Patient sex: M
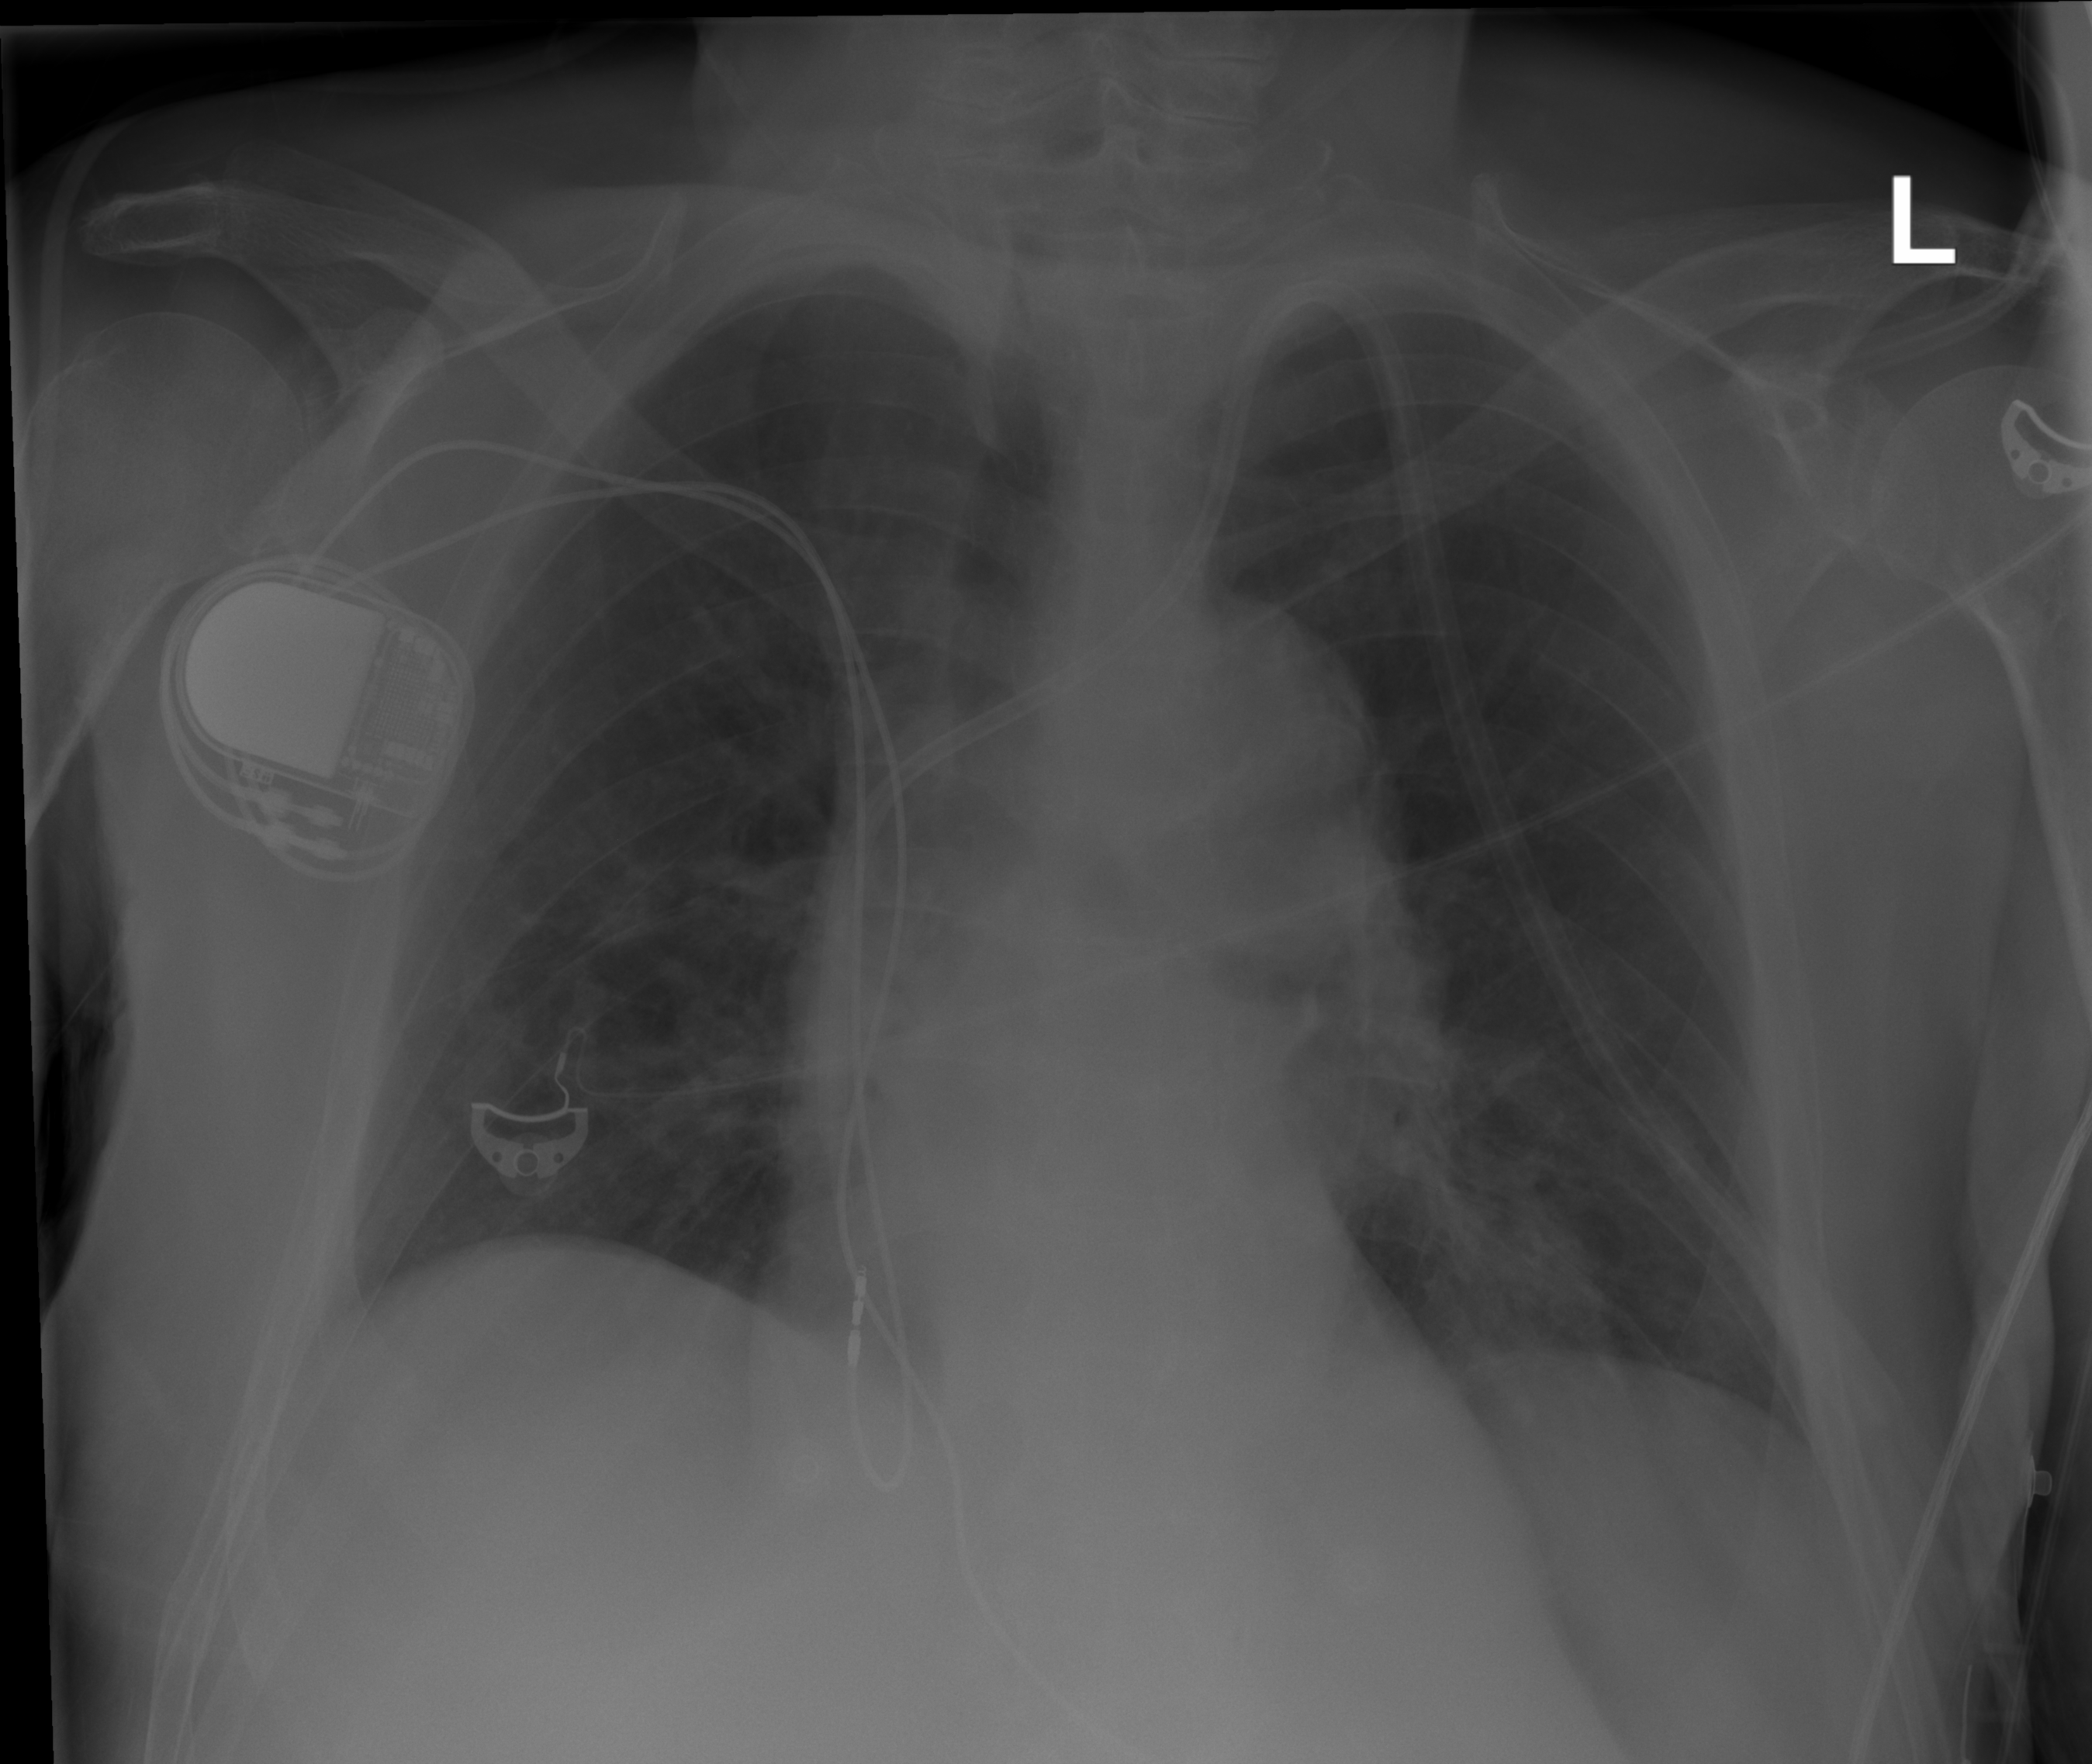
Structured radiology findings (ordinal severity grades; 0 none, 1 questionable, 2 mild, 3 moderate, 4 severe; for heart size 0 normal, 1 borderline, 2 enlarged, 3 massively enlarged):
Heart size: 0
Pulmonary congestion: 0
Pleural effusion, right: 0
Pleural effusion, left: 0
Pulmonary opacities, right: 0
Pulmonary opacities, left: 2
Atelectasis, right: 0
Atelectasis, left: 2